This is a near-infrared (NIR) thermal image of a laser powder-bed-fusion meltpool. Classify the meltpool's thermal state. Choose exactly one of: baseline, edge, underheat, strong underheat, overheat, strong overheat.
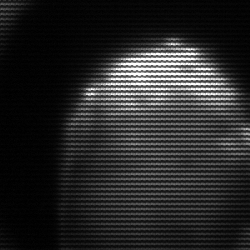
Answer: edge